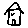
Label: house